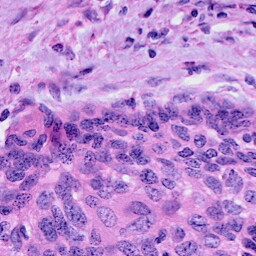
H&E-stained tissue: Cervix